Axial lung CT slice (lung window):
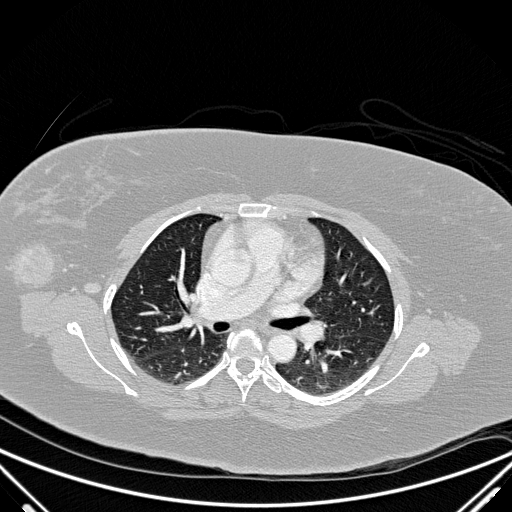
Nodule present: no